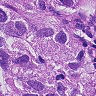
Metastatic tissue present: yes